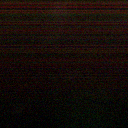
Screen state: off